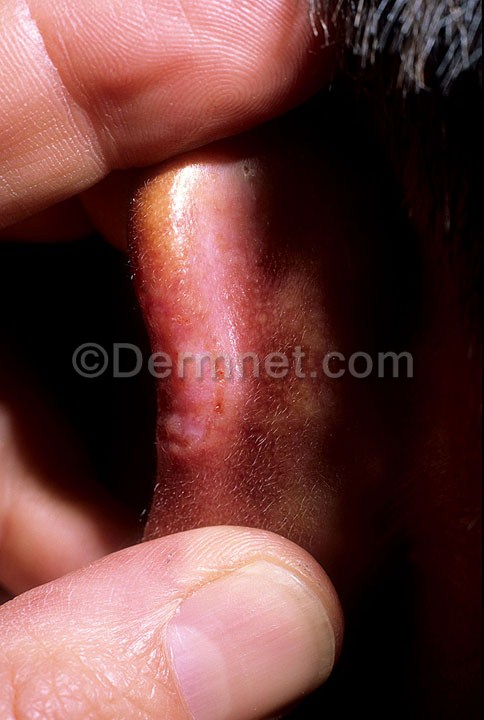
Disease: Actinic Keratosis Basal Cell Carcinoma and other Malignant Lesions